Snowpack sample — Buffalo Mountain, Silverthorne, Colorado, USA (2/22/26, 2:02 PM MST)
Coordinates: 39.622, -106.113
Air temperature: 33 °F
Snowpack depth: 63 cm
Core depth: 20 cm
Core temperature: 24.8 °F
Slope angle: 11°, slope face: 116°
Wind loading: low
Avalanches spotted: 0
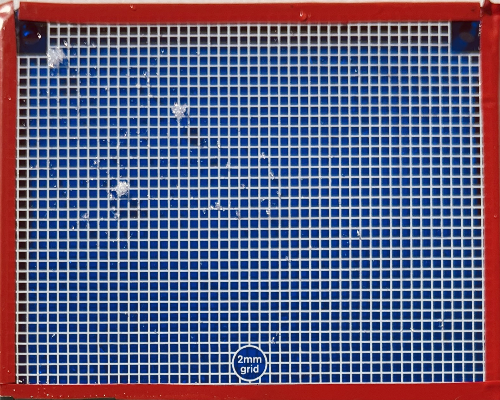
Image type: profile
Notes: In a firebreak similar to site 1, minimal wind loading with no spotted avalanches (not many faces in view though)